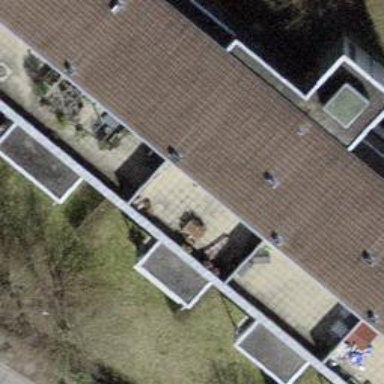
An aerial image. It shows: Apartment building with skillion roof shape.